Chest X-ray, AP view. Patient: 33 years old, sex F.
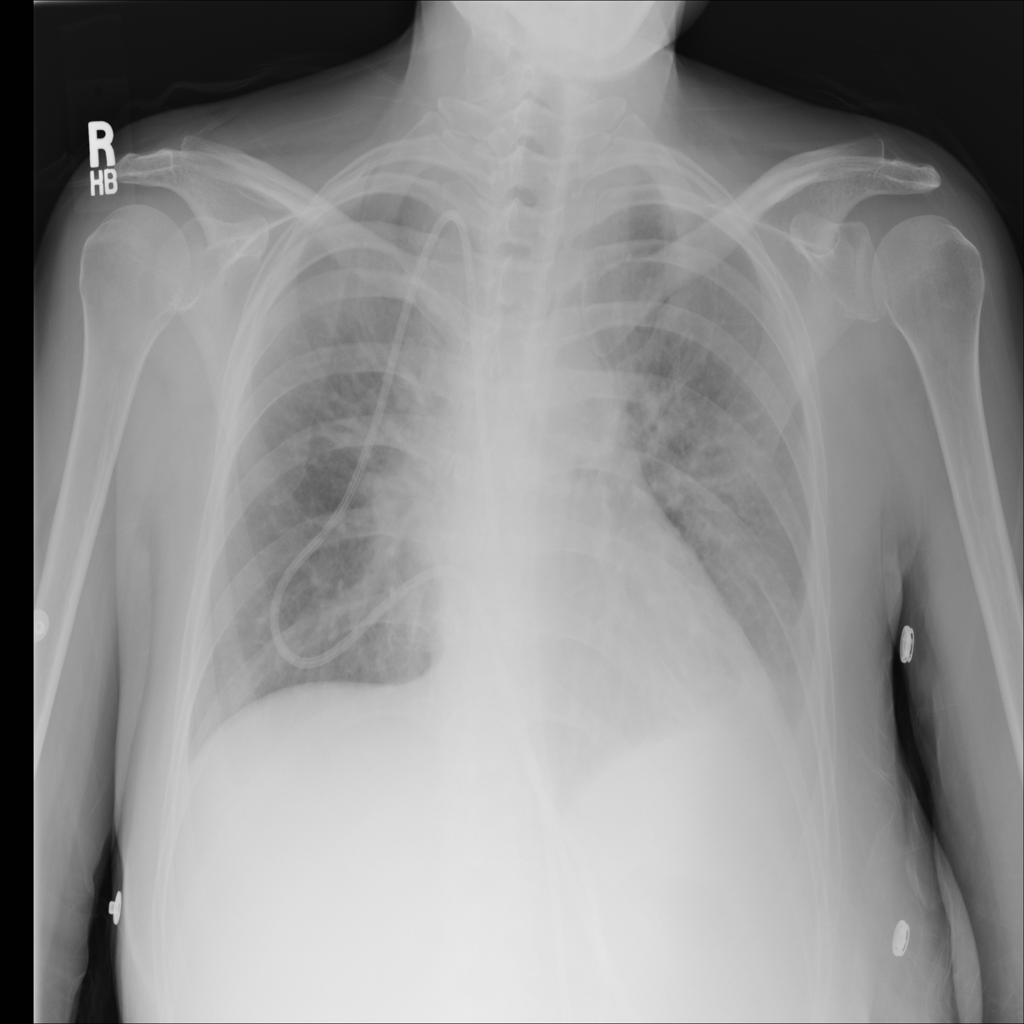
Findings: Atelectasis, Consolidation, Effusion, Mass, Nodule